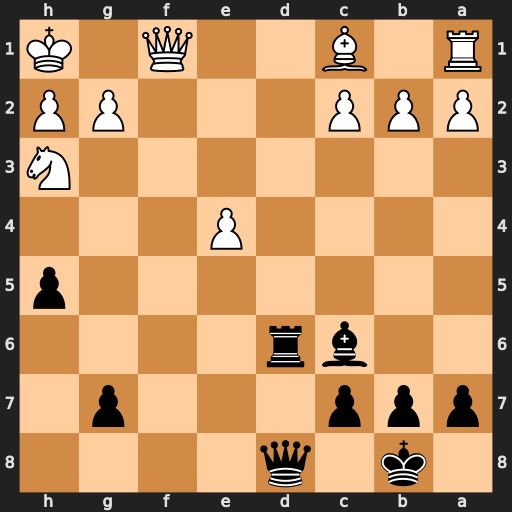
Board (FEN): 1k1q4/ppp3p1/2br4/7p/4P3/7N/PPP3PP/R1B2Q1K
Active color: b
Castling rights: -
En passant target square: -
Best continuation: Rd1 Bg5 Rxf1+